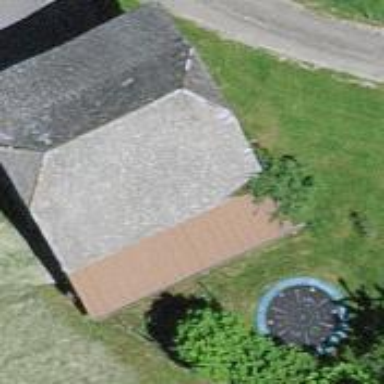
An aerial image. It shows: Barn.